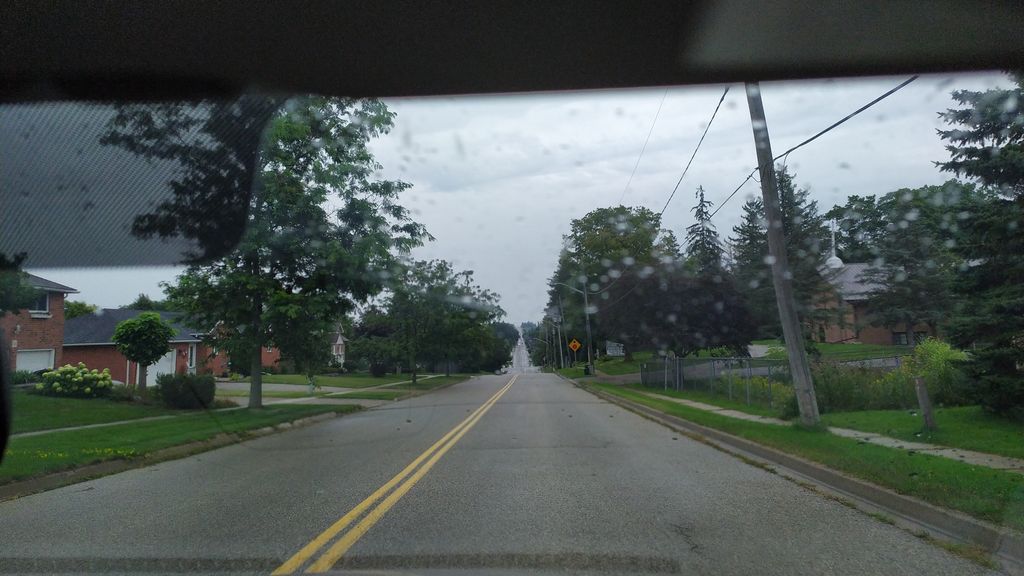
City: kitchener-waterloo